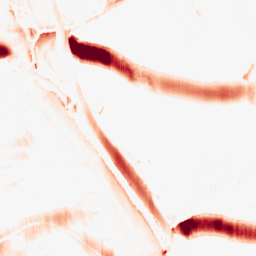
Category: morphological
Decomposition family: morphological_ellipse
Decomposition parameters: operation: opening
width: 30
height: 5
Upsampling method: cubic_mitchell
Upsampling parameters: scale: 2
Upsampling scale: 2